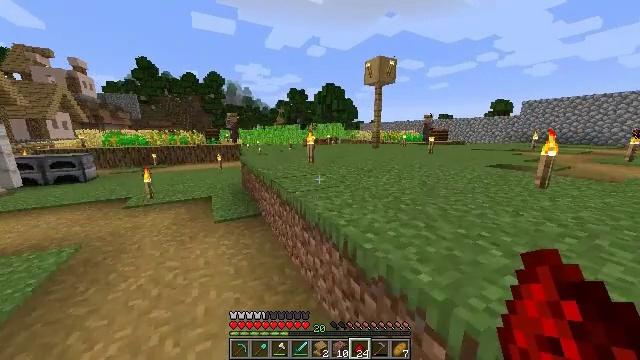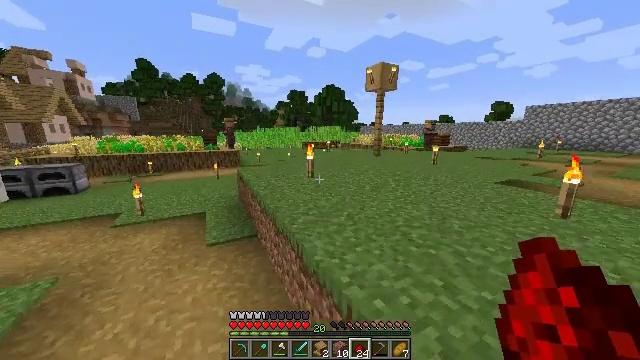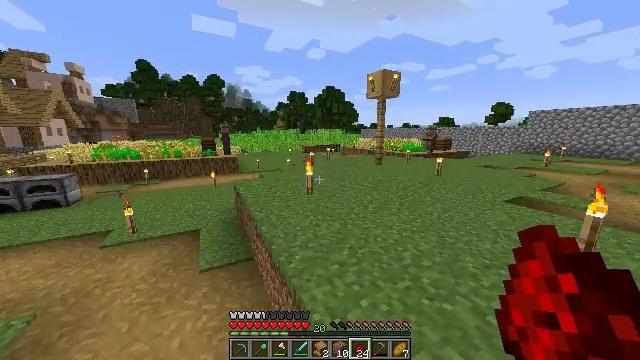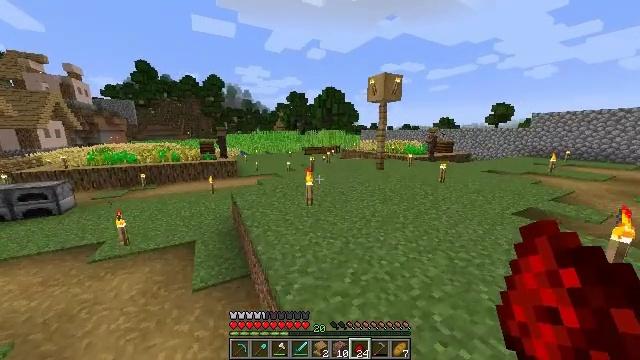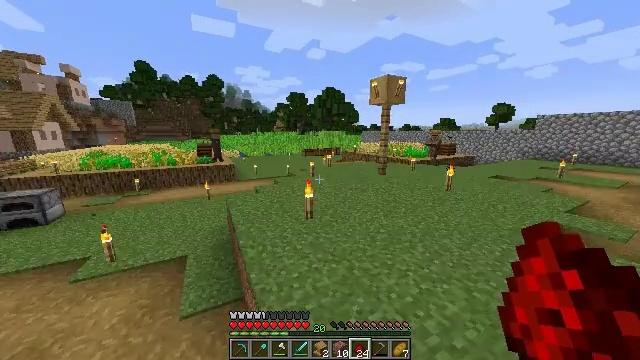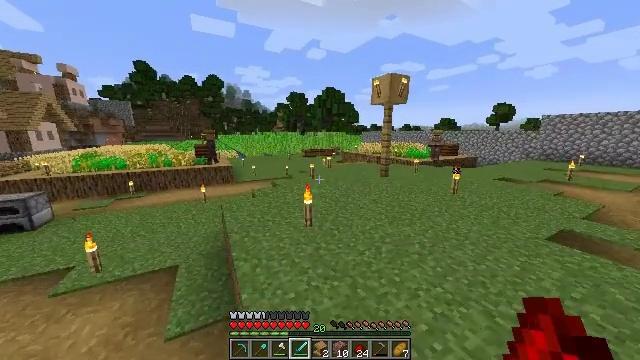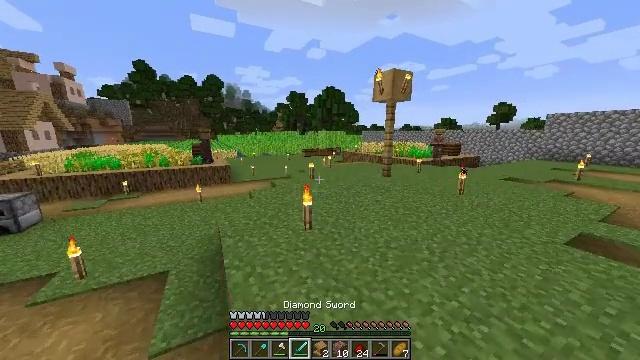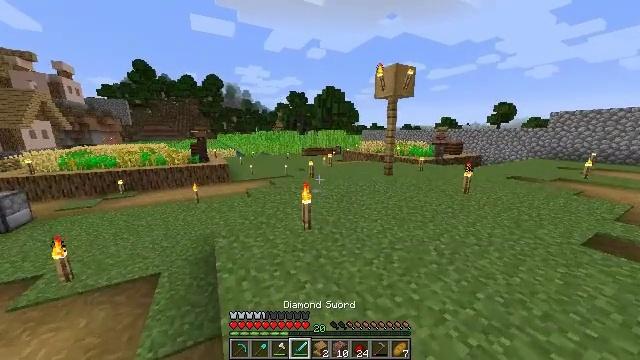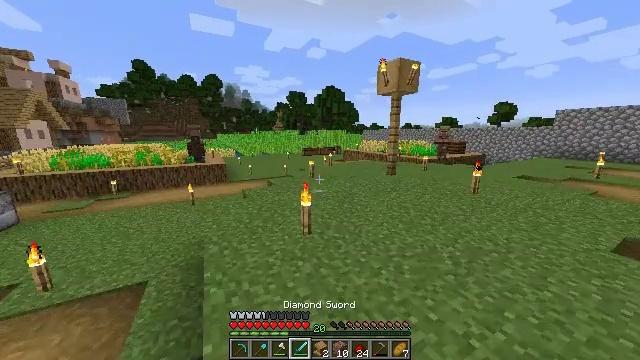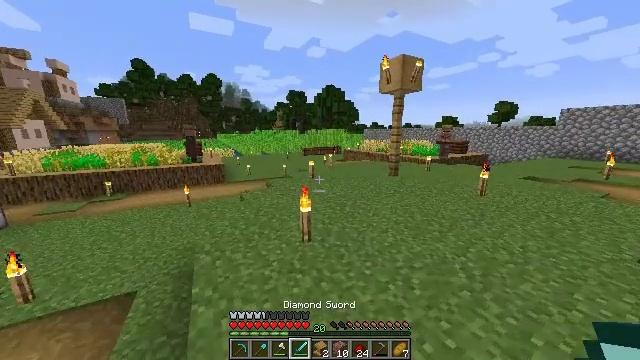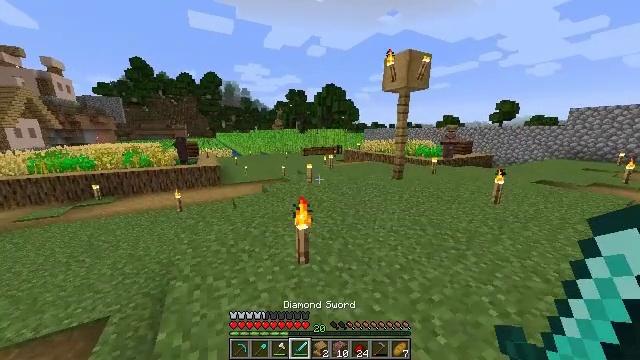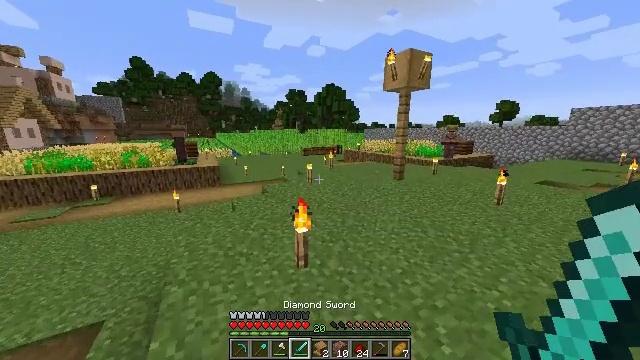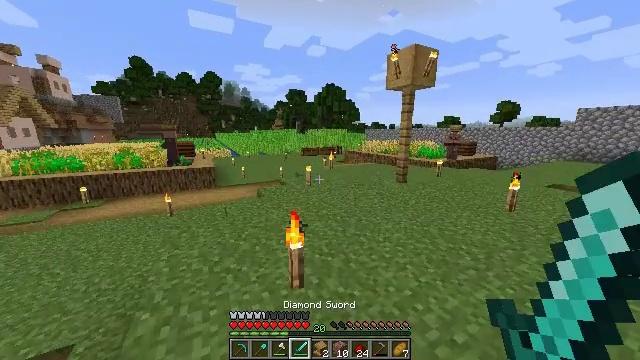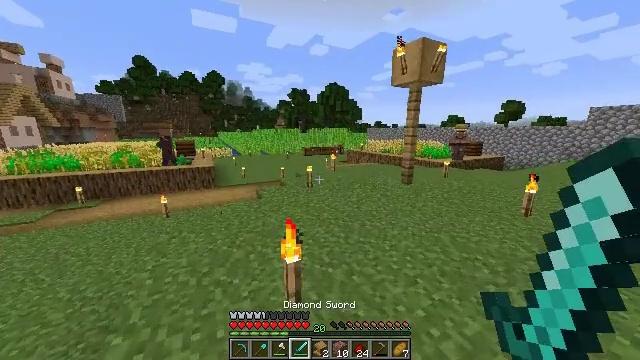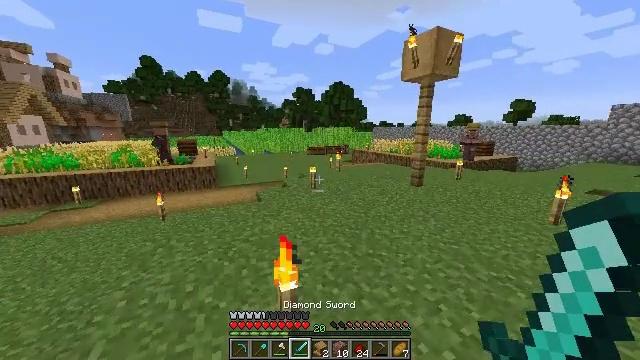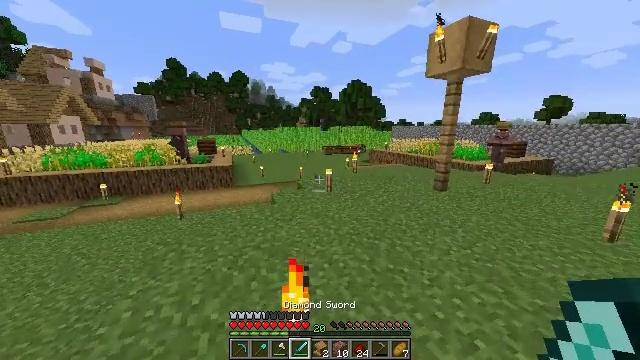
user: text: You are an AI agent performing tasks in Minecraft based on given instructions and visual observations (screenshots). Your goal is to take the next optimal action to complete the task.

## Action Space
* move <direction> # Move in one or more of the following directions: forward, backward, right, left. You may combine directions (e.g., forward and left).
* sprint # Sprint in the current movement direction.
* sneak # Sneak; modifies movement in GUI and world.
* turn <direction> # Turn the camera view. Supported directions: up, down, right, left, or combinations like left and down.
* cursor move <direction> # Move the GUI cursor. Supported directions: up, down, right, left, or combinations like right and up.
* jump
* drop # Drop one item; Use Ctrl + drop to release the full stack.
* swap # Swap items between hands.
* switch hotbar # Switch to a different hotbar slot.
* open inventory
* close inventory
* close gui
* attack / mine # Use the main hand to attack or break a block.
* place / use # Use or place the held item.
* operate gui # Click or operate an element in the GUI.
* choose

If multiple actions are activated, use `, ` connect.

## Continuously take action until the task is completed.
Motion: motion action
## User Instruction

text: Craft lapis lazuli.
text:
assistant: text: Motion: move forward, sprint, jump
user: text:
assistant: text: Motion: move forward, sprint, jump
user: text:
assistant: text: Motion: move forward, sprint, jump
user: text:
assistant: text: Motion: move forward, sprint, jump
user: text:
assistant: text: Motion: move forward, sprint, switch to hotbar 4
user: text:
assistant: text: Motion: move forward, sprint, switch to hotbar 4
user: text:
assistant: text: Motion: move forward, sprint, switch to hotbar 4
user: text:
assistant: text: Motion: move forward, sprint, switch to hotbar 4
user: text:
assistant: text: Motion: move forward, sprint
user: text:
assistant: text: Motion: move forward, sprint
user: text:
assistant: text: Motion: move forward, sprint
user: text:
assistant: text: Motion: move forward, sprint
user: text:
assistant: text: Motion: move forward, sprint
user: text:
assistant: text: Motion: move forward, sprint, turn left
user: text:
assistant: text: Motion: move forward, sprint, turn left
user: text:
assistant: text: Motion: move forward, sprint, turn left
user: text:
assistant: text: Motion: move forward, sprint, turn left
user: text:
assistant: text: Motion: move forward, sprint
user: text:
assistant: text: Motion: move forward, sprint
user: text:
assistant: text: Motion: move forward, sprint
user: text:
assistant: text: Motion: move forward, sprint
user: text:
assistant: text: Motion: move forward, sprint
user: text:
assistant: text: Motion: move forward, sprint
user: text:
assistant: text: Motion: move forward, sprint
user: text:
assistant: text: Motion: move forward, sprint
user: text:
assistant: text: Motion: move forward, sprint
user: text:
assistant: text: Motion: move forward, sprint
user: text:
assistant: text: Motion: move forward, sprint
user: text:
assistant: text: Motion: move forward, sprint
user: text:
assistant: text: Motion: move forward, sprint